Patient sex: F
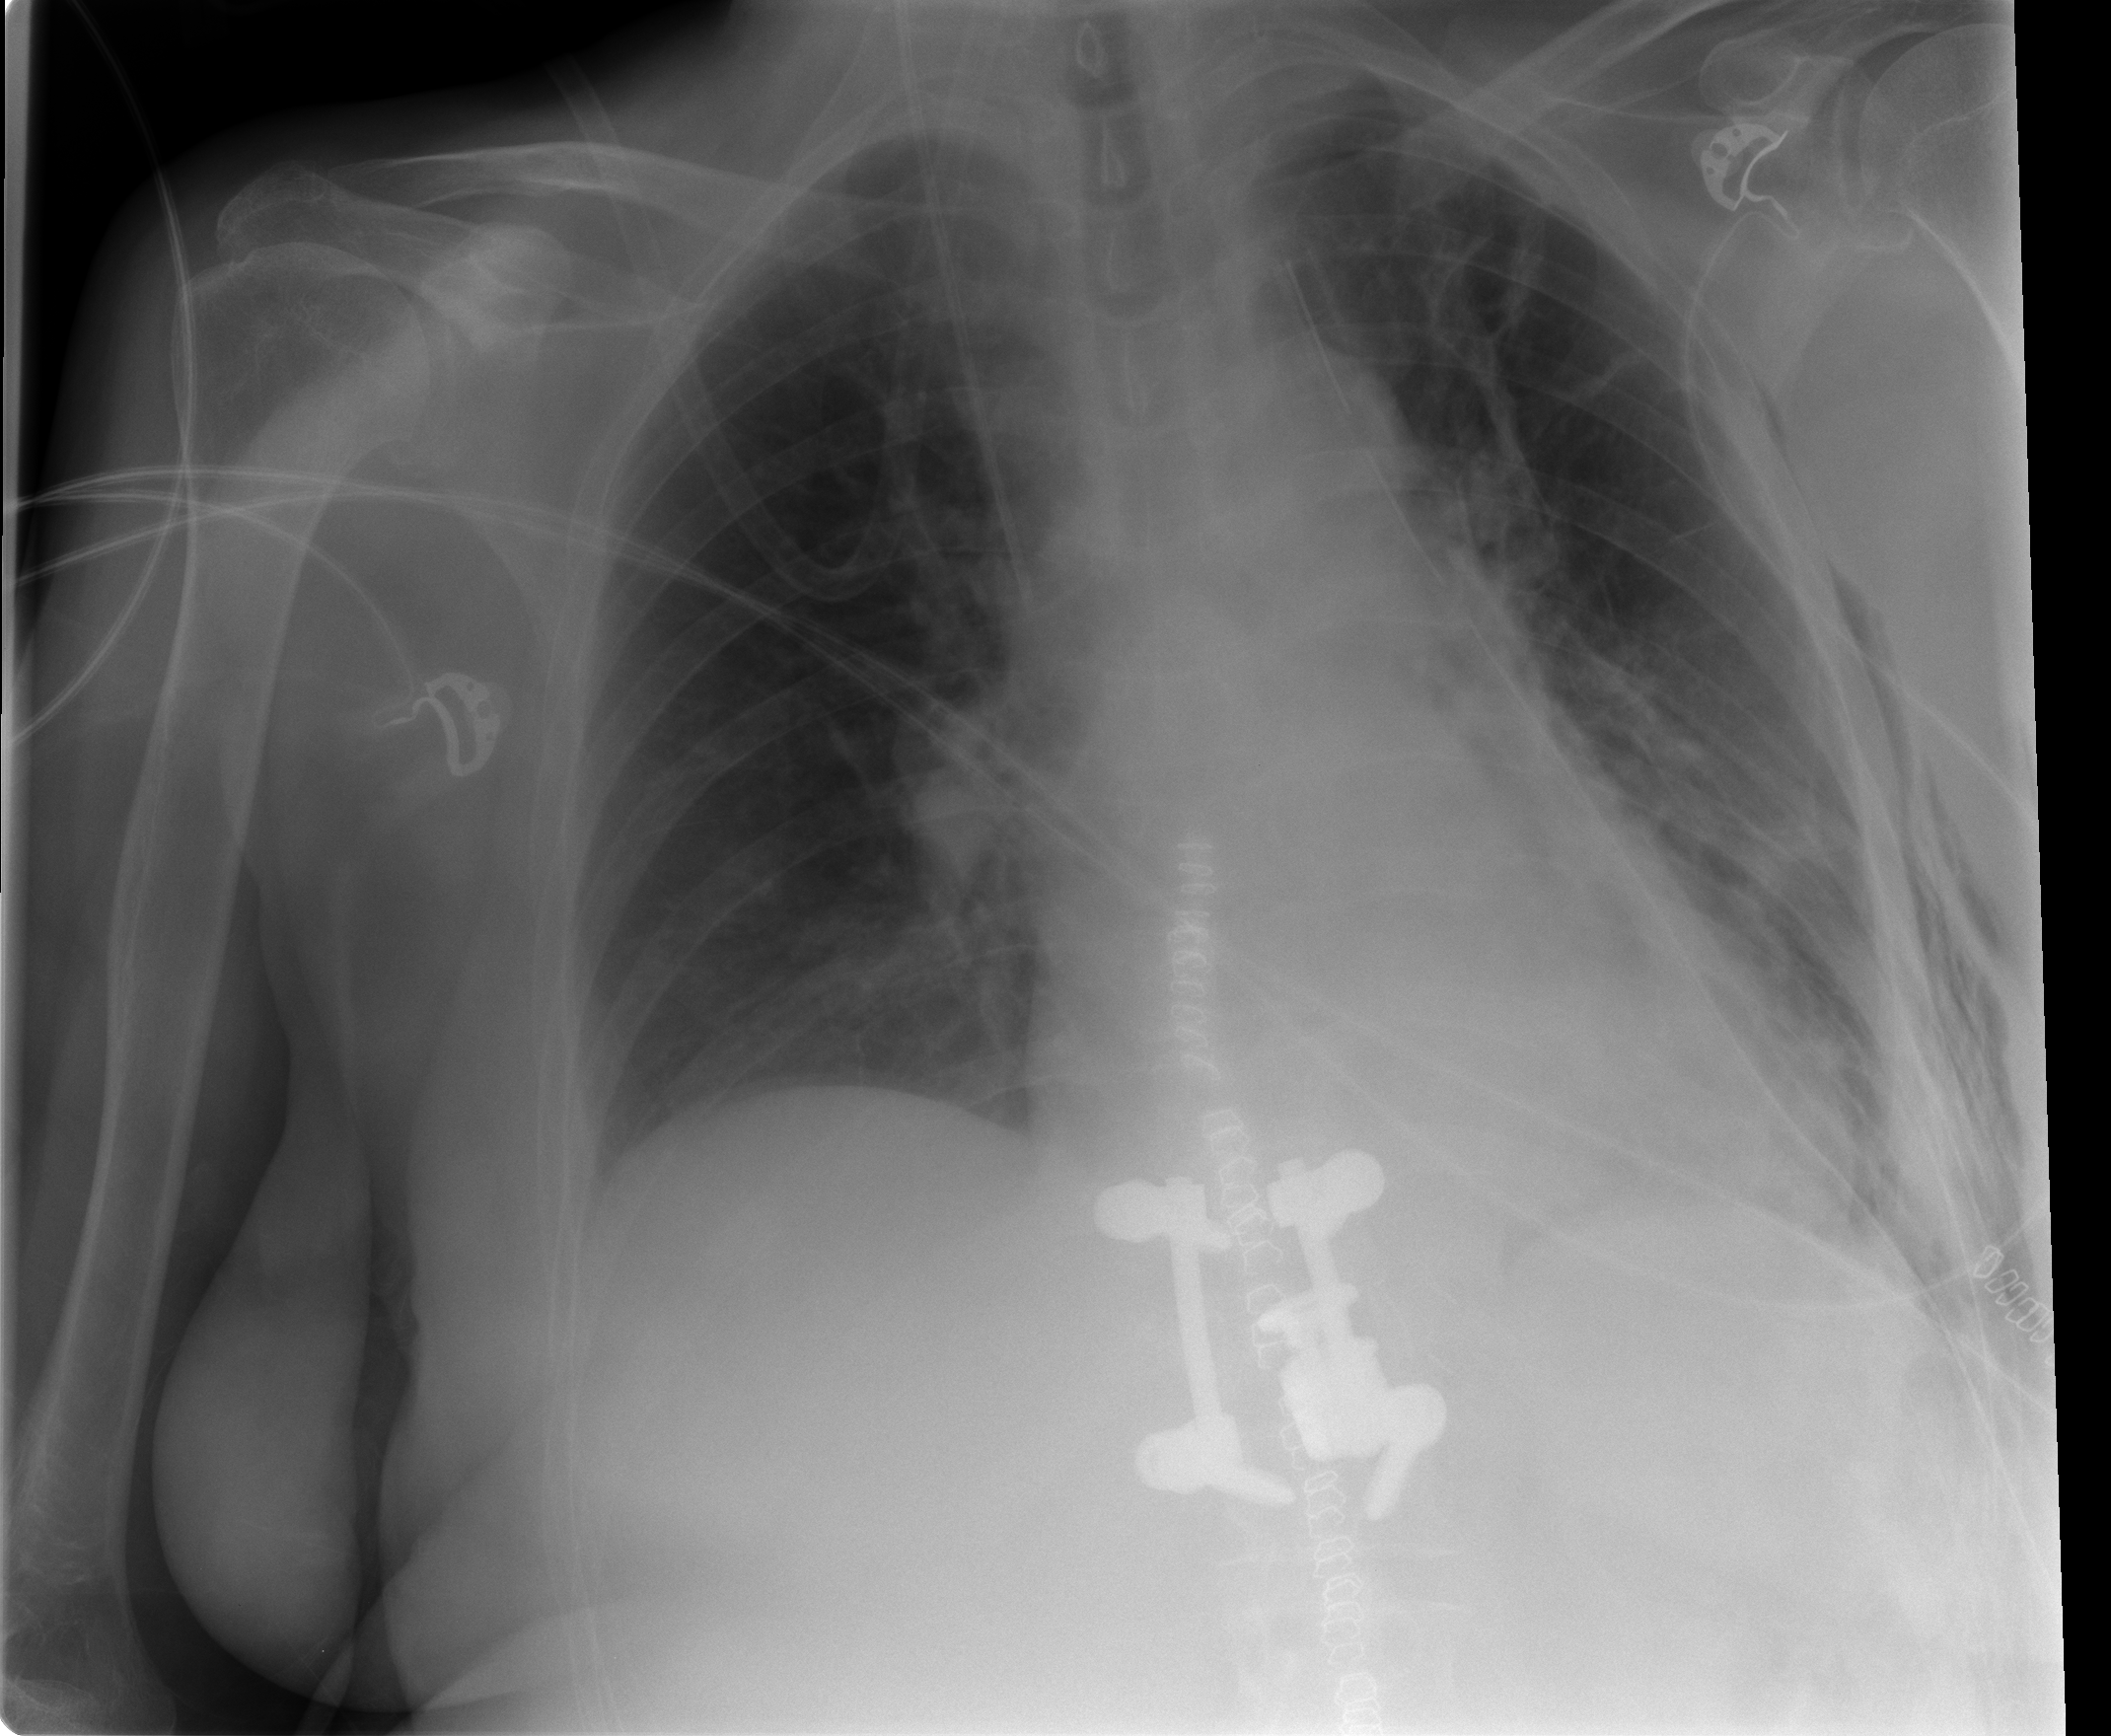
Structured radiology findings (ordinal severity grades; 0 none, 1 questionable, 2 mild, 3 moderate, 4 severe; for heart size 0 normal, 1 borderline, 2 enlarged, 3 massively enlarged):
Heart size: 1
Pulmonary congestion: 0
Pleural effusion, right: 0
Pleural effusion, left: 2
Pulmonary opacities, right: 0
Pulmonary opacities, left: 1
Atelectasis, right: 0
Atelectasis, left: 2